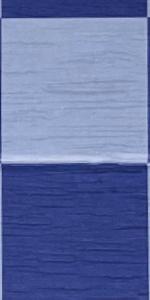
Label: Empty